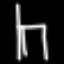
Label: chair